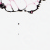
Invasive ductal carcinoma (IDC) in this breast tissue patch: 0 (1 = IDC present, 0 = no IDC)